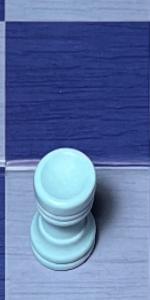
Label: Rook_White